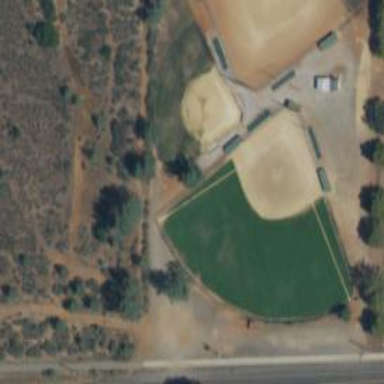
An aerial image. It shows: Baseball pitch for leisure land.